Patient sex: M
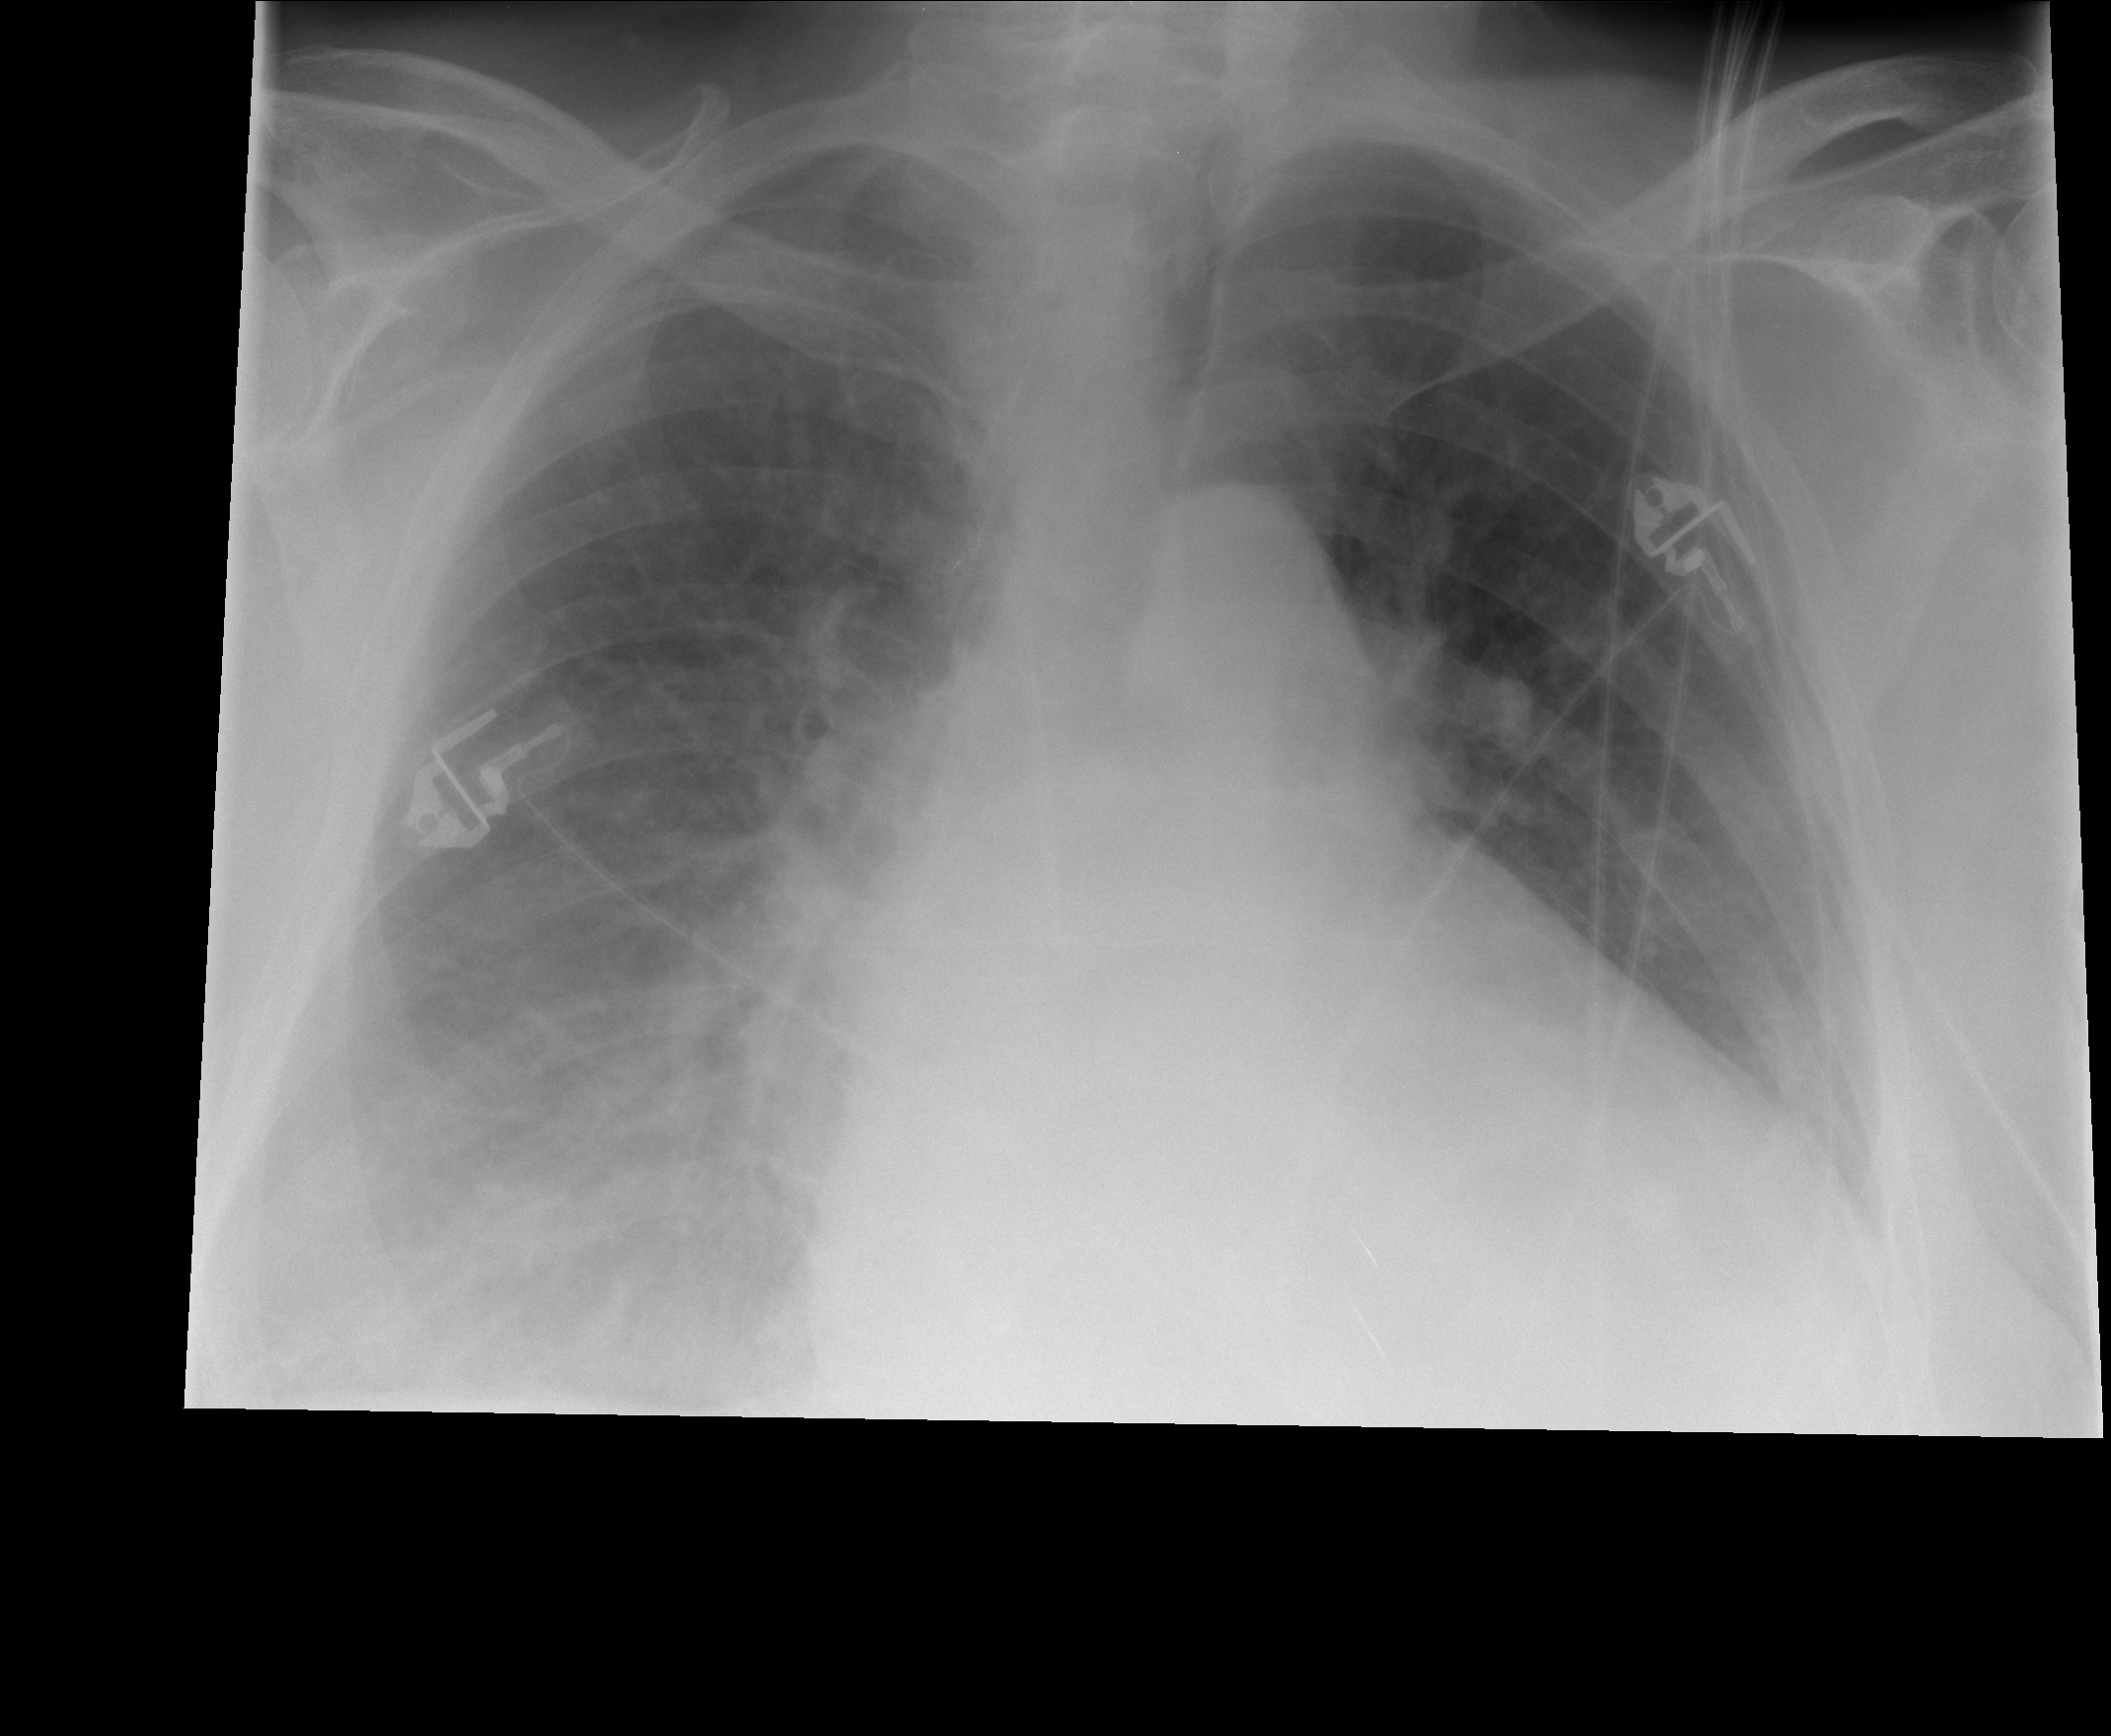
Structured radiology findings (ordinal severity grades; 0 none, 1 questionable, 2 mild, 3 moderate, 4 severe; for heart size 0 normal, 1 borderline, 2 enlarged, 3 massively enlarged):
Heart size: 3
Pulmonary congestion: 2
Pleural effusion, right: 2
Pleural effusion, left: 0
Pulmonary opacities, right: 2
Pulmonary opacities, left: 0
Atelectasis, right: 2
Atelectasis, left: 2